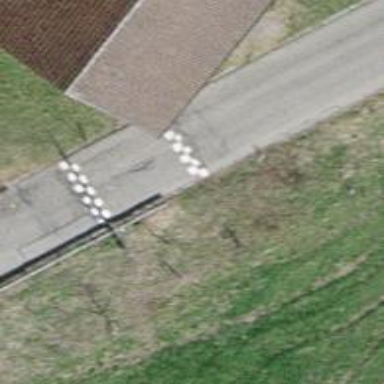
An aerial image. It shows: Traffic calming table.